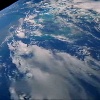
Label: cloud